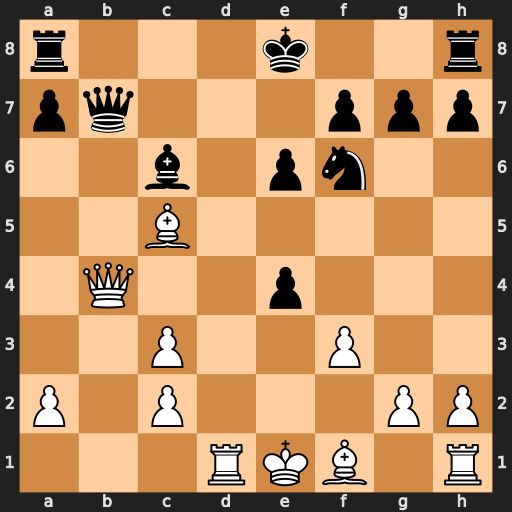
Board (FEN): r3k2r/pq3ppp/2b1pn2/2B5/1Q2p3/2P2P2/P1P3PP/3RKB1R
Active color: w
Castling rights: Kkq
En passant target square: -
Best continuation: Qxb7 Bxb7 Bb5+